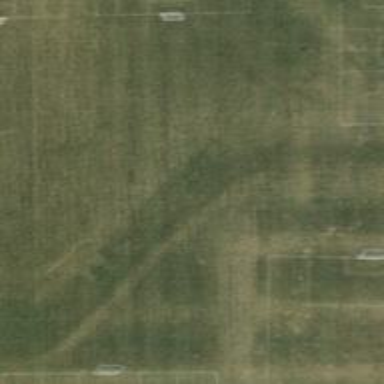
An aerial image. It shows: Soccer pitch for leisureland activities.